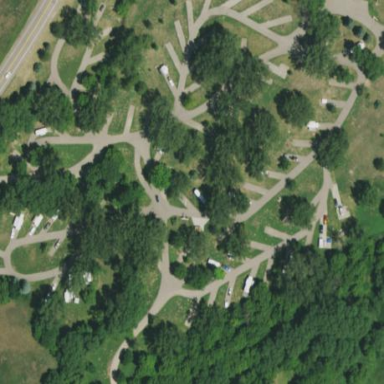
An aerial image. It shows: Caravan site for tourism.